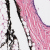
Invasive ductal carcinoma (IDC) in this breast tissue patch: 0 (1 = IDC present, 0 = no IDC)